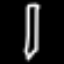
Label: pencil